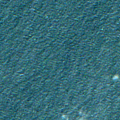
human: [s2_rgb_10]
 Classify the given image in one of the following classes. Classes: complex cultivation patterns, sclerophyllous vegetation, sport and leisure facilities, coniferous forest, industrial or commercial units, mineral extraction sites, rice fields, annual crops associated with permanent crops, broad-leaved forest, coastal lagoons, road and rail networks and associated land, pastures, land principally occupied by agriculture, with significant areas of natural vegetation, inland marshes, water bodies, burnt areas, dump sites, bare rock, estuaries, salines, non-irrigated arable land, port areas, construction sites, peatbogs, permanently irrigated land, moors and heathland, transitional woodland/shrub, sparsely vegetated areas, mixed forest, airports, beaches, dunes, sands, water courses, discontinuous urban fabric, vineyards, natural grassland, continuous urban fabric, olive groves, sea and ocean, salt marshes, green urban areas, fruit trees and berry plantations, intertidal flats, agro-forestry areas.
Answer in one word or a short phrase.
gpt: sea and ocean